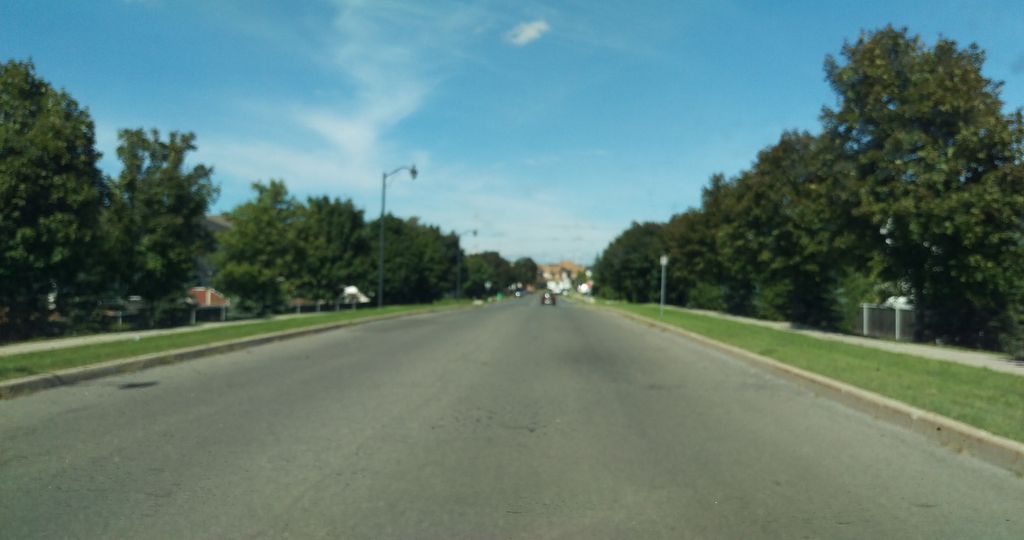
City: ottawa-gatineau